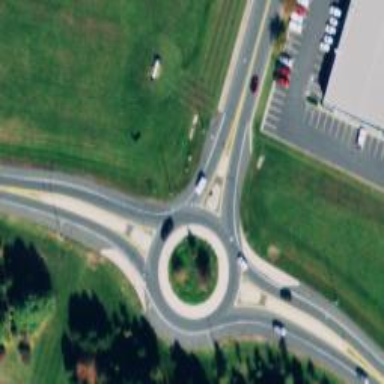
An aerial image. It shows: Tertiary road that leads to roundabout.